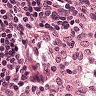
Metastatic tissue present: no